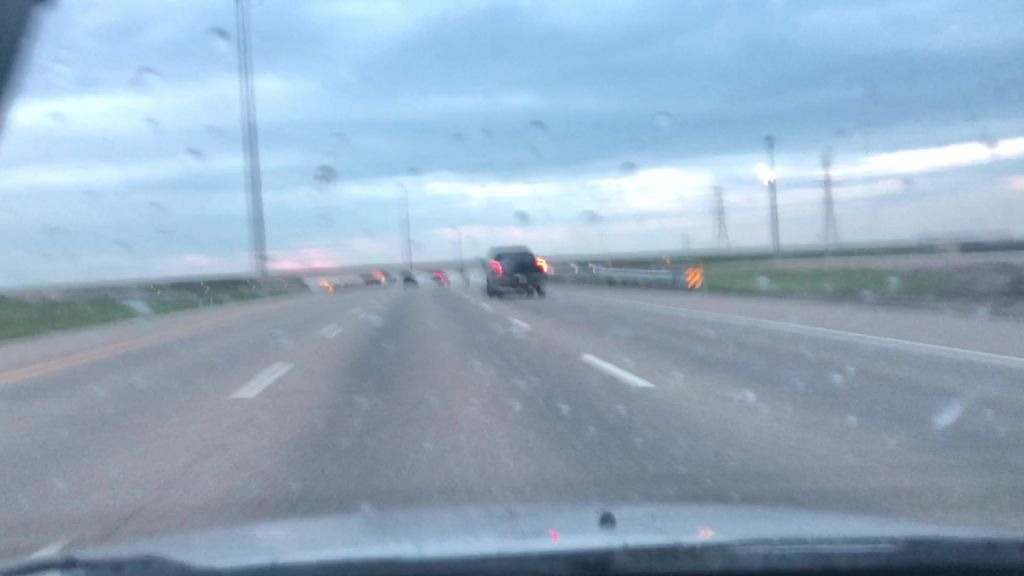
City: edmonton